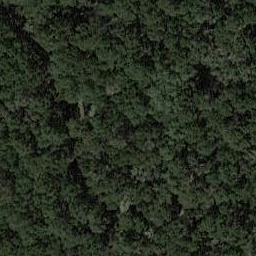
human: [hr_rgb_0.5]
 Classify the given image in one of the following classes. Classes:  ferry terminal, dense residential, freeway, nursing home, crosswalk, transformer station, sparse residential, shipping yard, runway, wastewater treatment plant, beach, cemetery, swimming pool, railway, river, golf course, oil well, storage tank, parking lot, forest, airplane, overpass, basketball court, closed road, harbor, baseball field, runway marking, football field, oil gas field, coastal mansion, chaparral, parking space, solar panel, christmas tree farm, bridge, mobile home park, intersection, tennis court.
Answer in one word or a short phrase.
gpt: forest